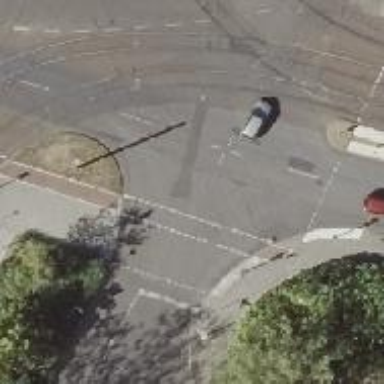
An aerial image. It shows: Road crossing with traffic signals.